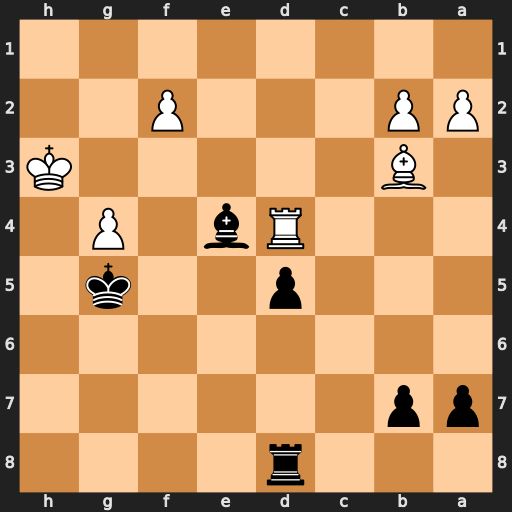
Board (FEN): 3r4/pp6/8/3p2k1/3Rb1P1/1B5K/PP3P2/8
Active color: b
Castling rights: -
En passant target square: -
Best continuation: Kf4 f3 Kxf3